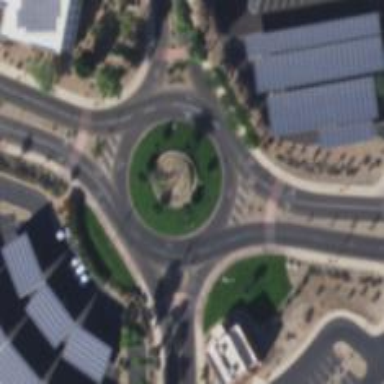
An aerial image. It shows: Secondary road around roundabout.